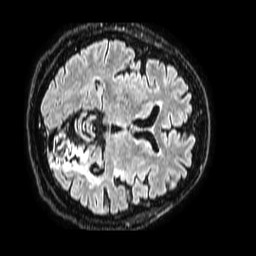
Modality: FLAIR
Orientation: axial
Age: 83
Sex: male
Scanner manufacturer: philips
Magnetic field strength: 1.5 T
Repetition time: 4.8 s
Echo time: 0.3 s